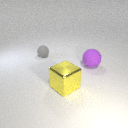
small gray rubber sphere to the left of large purple rubber sphere